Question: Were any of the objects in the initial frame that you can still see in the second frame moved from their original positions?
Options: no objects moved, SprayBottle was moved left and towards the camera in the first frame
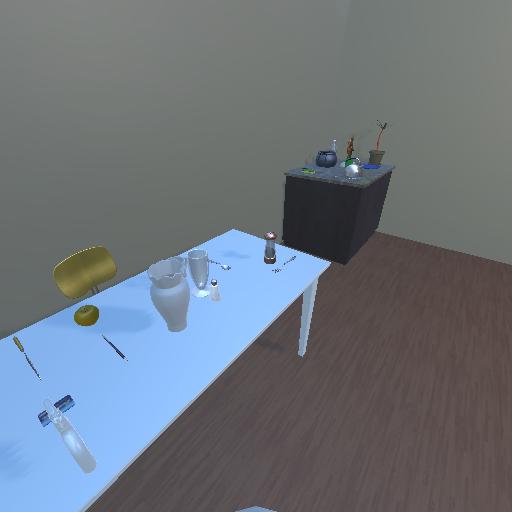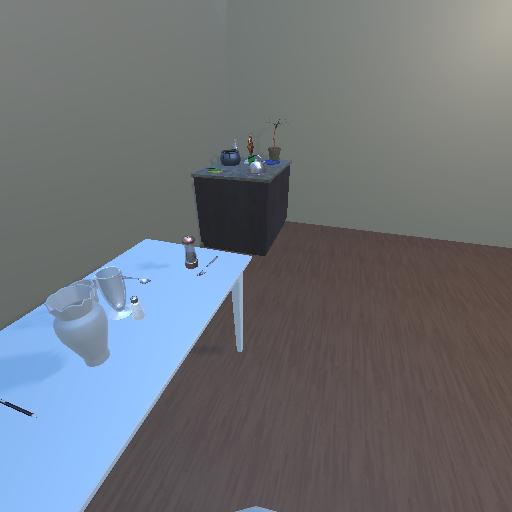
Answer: no objects moved